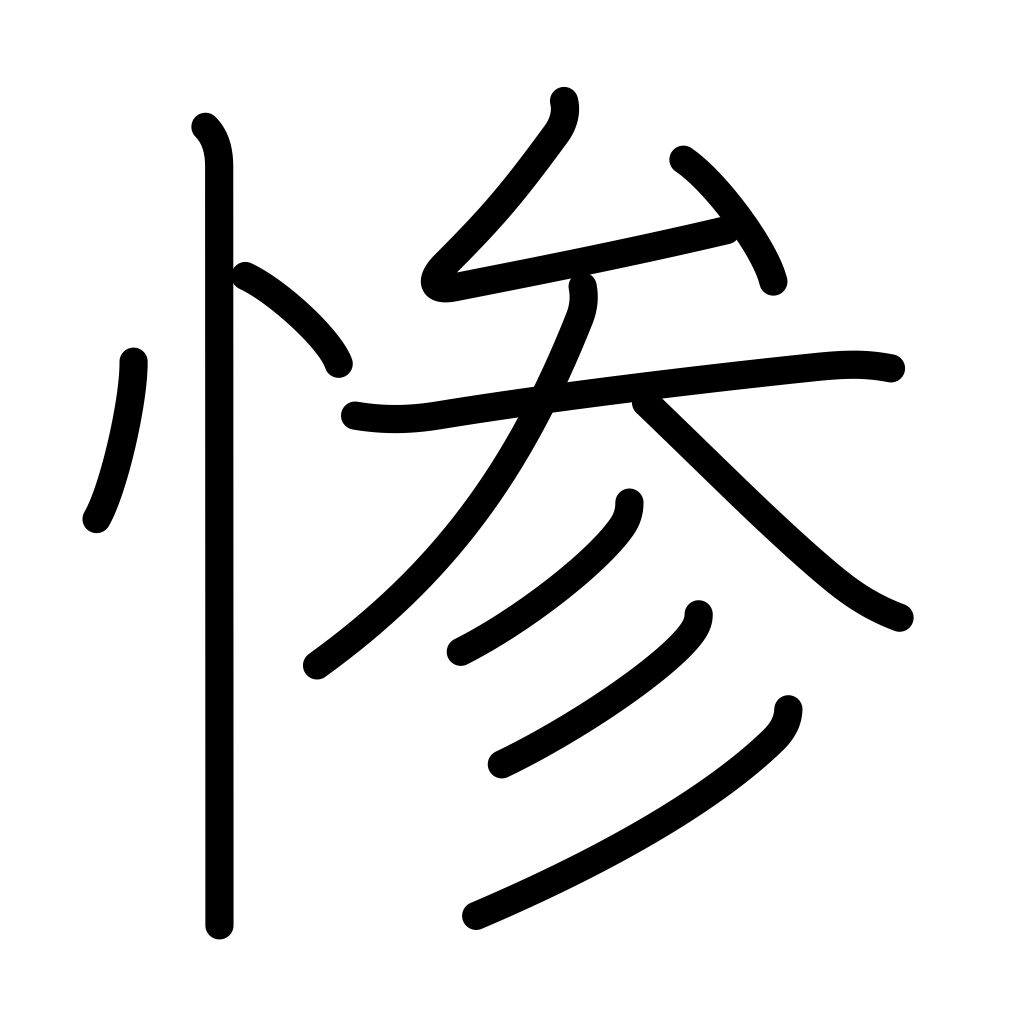
Meaning: wretched, disaster, cruelty, harsh